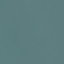
Label: SeaLake